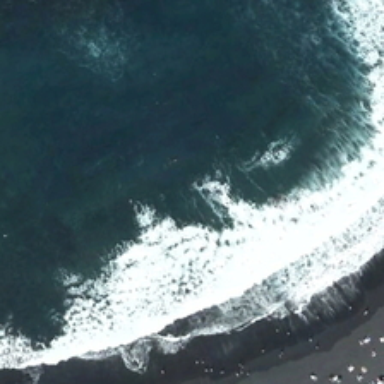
The sea beat the white spray on the beach .